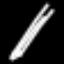
Label: pencil